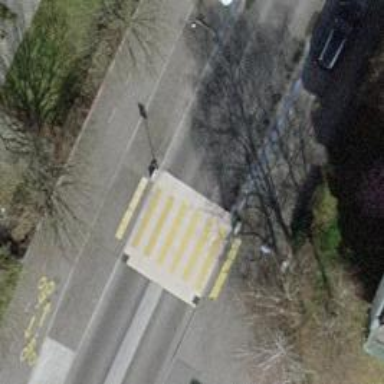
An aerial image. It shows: Uncontrolled zebra crossing on the road.